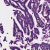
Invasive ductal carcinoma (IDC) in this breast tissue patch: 1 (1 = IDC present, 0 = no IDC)